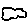
Label: cloud